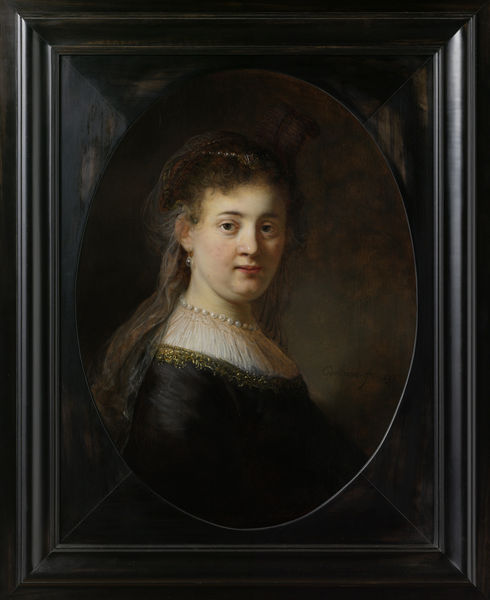
Titel: Portret van een vrouw, vermoedelijk Rembrandts vrouw Saskia van Uylenburgh (1612-42)
Künstler: Rembrandt Harmensz. van Rijn
Standort: Amsterdam
Institution: Rijksmuseum
Schlagwörter: dunkel, schatten, mädchen, bunt, frau, haar, kleid, mund, nase, ohr, ohrring, schmuck, schwarz, rot, jung, augen, bluse, gesicht, rahmen, bild, hals, portrait, porträt, öl, haare, reich, diadem, kinn, perlen, schwarzer hintergrund, oval, rund, kette, perlenkette, foto, fotografie, portrai, doppelkinn